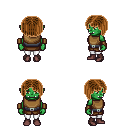
a pixel art fantasy rpg character, female body template, orc, green skin, leather chest armor, white pants, brown pageboy hairstyle, leather bracers, maroon shoes, four views (front, back, left, right), 2x2 character sprite sheet, small pixel art, hard edges, no anti-aliasing